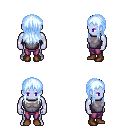
a pixel art fantasy rpg character, male body template, dark elf, purple skin, steel chest armor, magenta pants, white cyan unkempt hairstyle, brown shoes, four views (front, back, left, right), 2x2 character sprite sheet, small pixel art, hard edges, no anti-aliasing